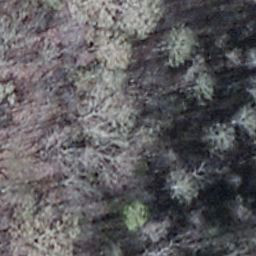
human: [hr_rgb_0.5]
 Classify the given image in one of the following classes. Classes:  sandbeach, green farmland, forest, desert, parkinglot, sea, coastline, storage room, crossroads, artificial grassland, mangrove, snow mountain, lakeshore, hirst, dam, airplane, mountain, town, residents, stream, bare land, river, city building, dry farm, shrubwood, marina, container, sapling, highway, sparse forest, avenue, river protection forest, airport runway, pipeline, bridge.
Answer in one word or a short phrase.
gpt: shrubwood